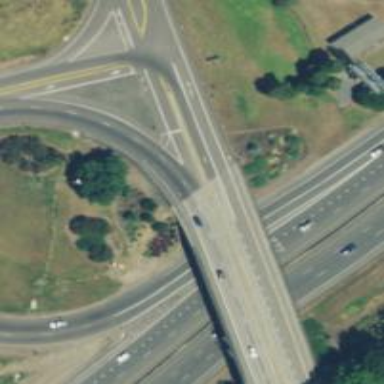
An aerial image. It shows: Bridge crossing over highway trunk expressway.